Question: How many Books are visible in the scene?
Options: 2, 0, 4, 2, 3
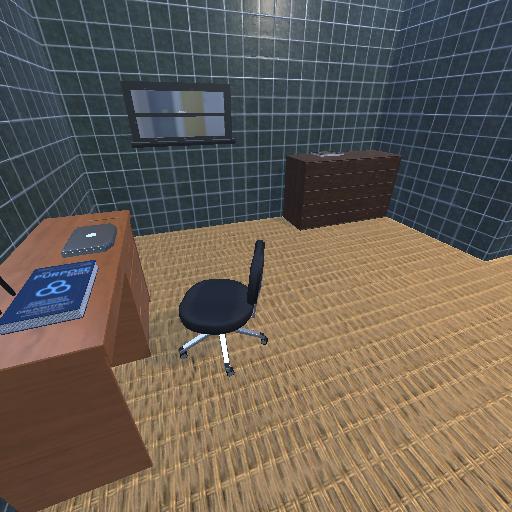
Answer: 2